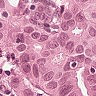
Metastatic tissue present: yes